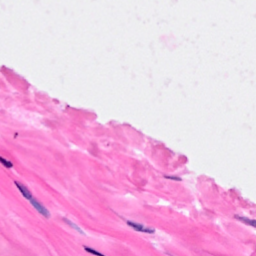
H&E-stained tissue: Breast